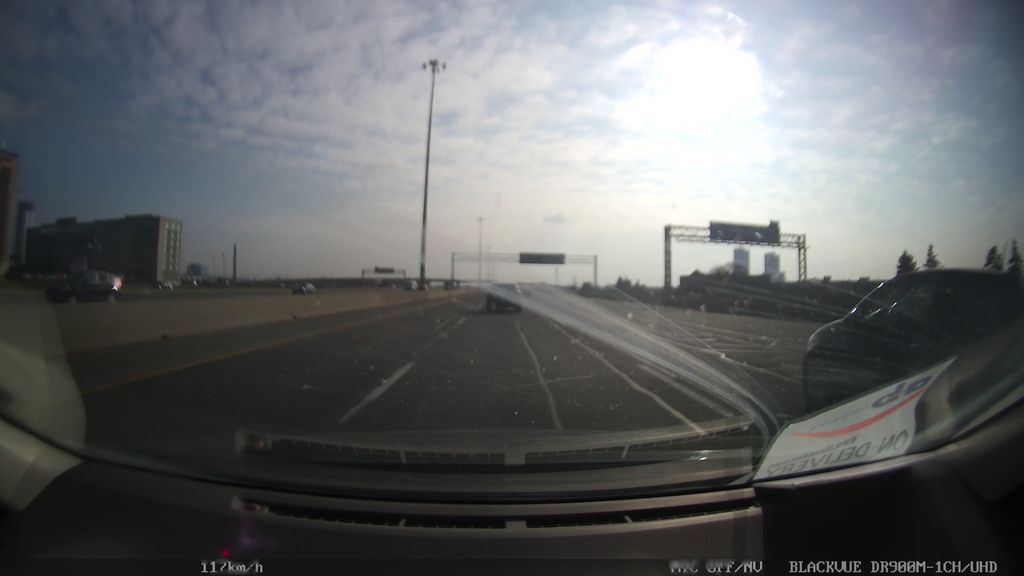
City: toronto